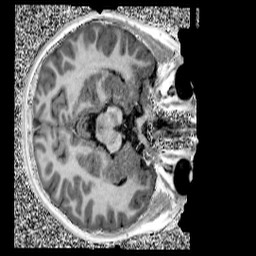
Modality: UNIT1
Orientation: axial
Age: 9
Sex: male
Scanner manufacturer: siemens
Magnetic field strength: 3 T
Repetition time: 4 s
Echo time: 0.00299 s